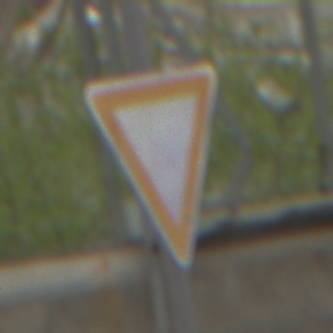
Verkehrszeichen: VorfahrtGewaehren
Umgebung: Roofed, Special
Tageszeit: Midday
Wetter: Overcast
Licht: Natural
Jahreszeit: NotSpecified
Kontrast: LowContrast